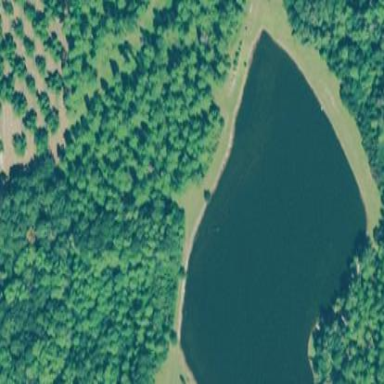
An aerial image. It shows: Reservoir of natural water.